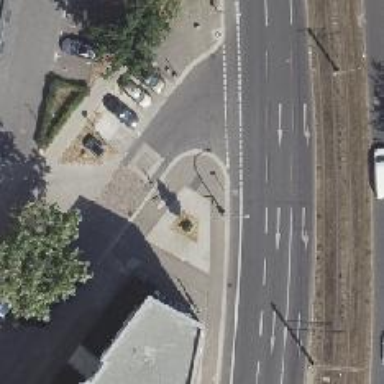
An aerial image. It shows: Sidewalk along the footway.